Current action and preconditions to check: path_clear

Your task: For each precondition in the list above, predict whether it will hold at this action.

Consider the current scene as observed from the mobile robot's camera, and analyze the predicted future states of all dynamic agents (e.g., people, animals, vehicles, or any moving entities) within the NEXT SECOND.

IMPORTANT: Only answer "very likely" if you are absolutely certain—based on strong, clear evidence—that a dynamic agent will violate the precondition in the predicted future state. Do NOT answer "very likely" for unlikely, ambiguous, or low-probability risks.

Ask yourself for each precondition: Is there a high probability, with clear and convincing evidence, that the predicted future states of any dynamic agent will interfere with the predicted future state of the currently executing action within the NEXT SECOND, causing that precondition to fail?

Assess the risk level based on these predictions. Use "likely" or "very likely" if motions create a clear risk of interference.

Use "neutral" or "improbable" if agents are nearby but their predicted paths are clearly diverging or non-conflicting.

Failure Risk Categories: "very improbable", "improbable", "neutral", "likely", "very likely"

Answer Format: Output ONLY the probability_of_failure value from these categories: "very improbable", "improbable", "neutral", "likely", "very likely"

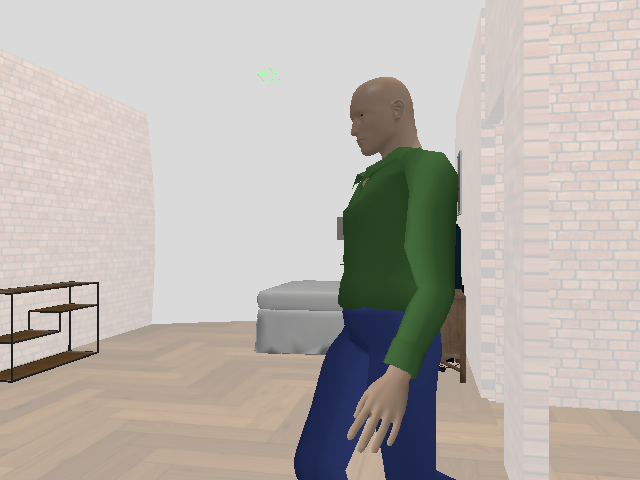

Answer: very likely